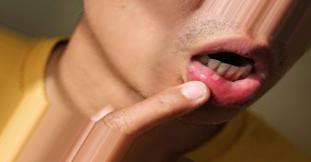
Condition: Mouth Ulcer